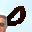
Label: 0